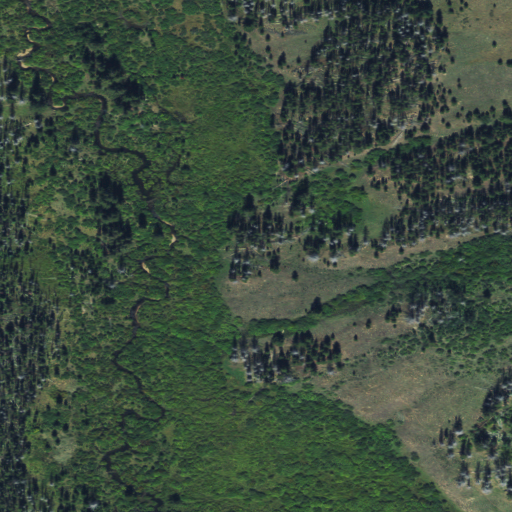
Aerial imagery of valley in Montana named Day Gulch containing evergreen forest, woody wetlands, shrub, and herbaceous wetlands